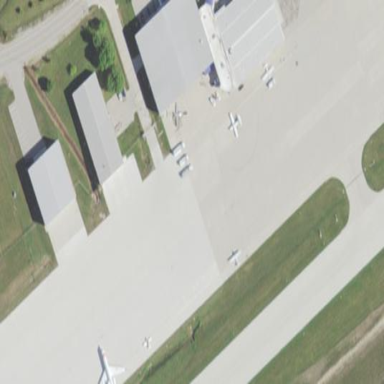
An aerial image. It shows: Concrete apron at the airport.